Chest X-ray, AP view. Patient: 22 years old, sex M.
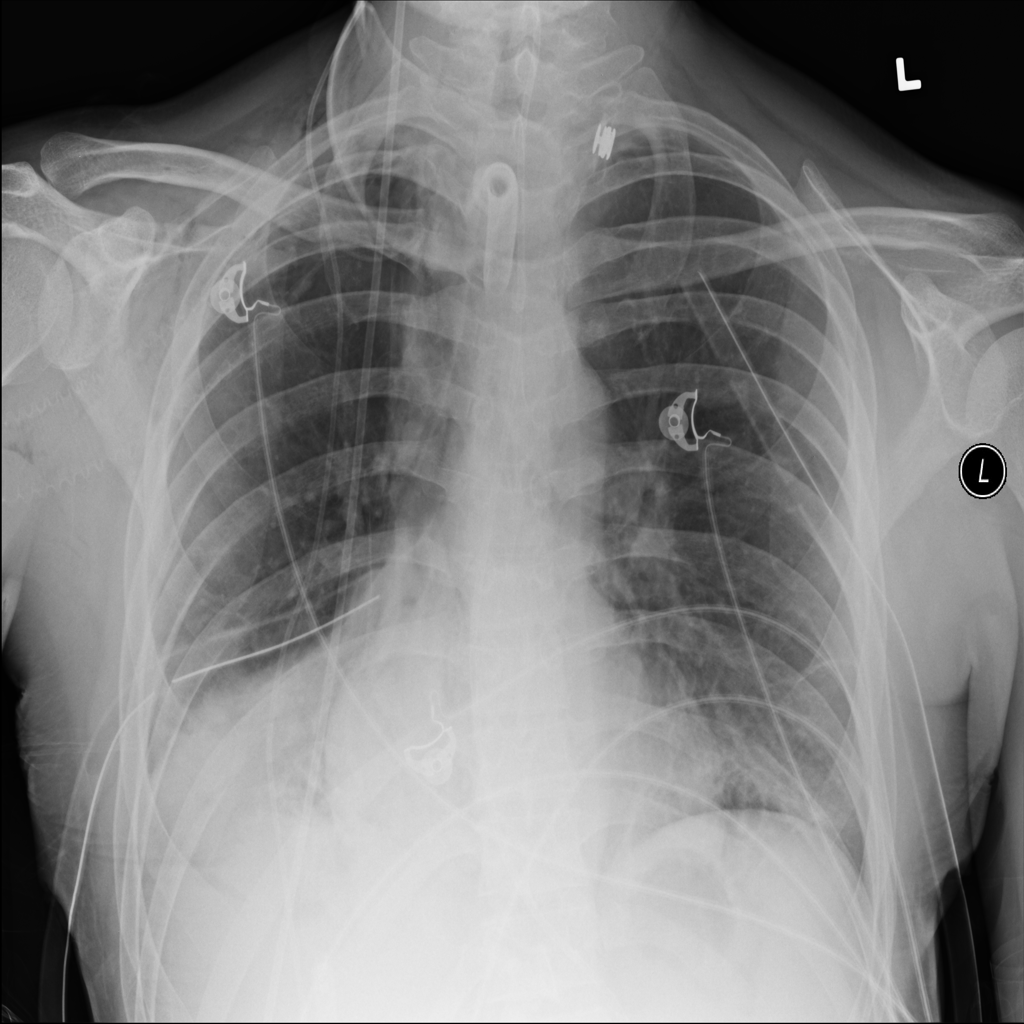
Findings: Atelectasis, Consolidation, Emphysema